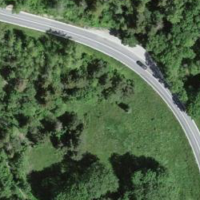
EUNIS habitat code: 43
Species observed at this site:
Filipendula ulmaria